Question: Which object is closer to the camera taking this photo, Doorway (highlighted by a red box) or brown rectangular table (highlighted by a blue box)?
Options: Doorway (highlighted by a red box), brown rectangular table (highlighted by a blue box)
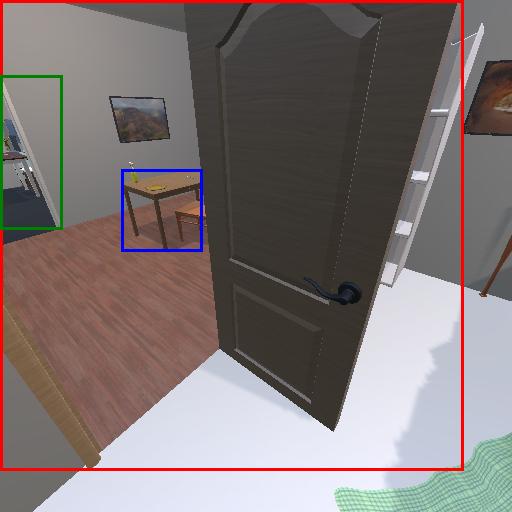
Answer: Doorway (highlighted by a red box)